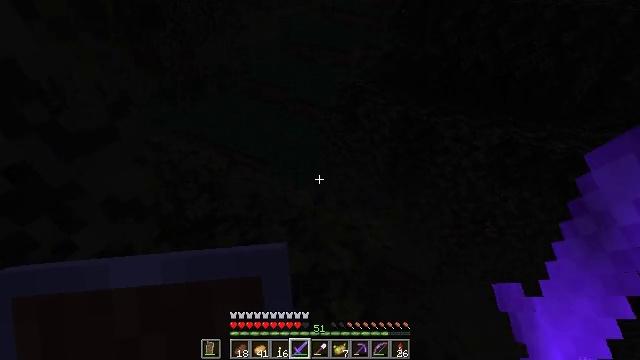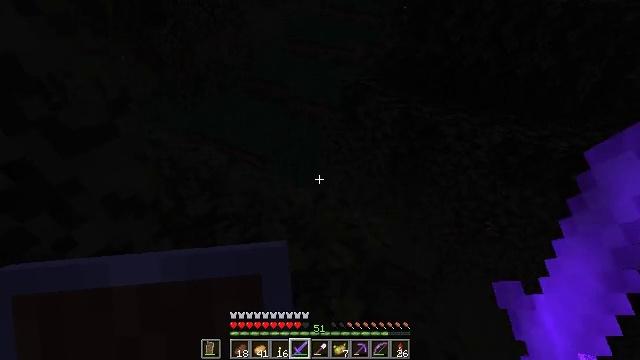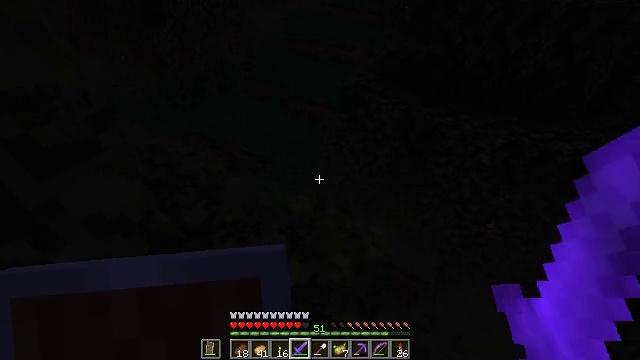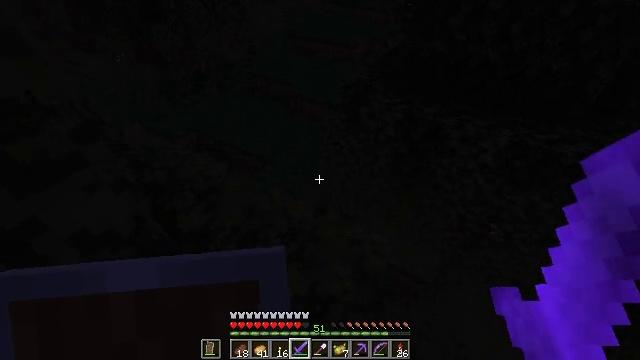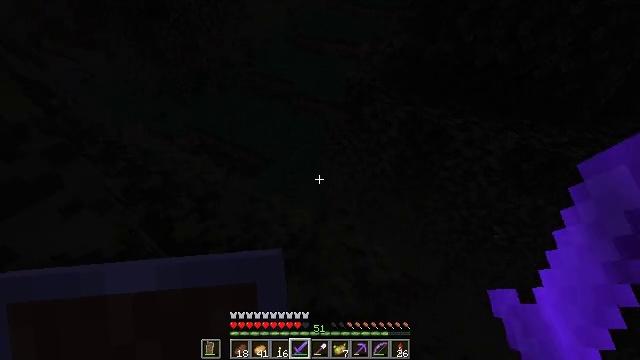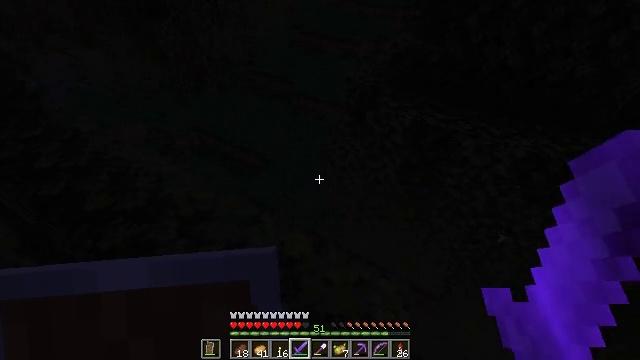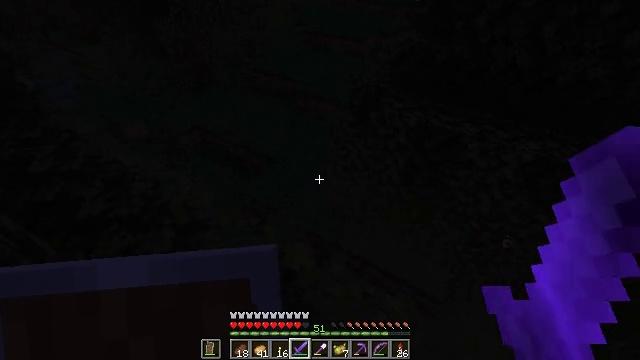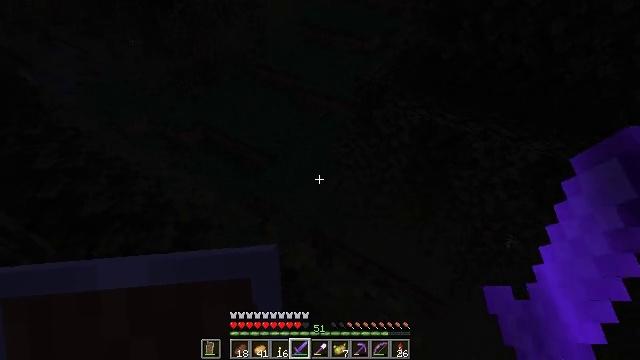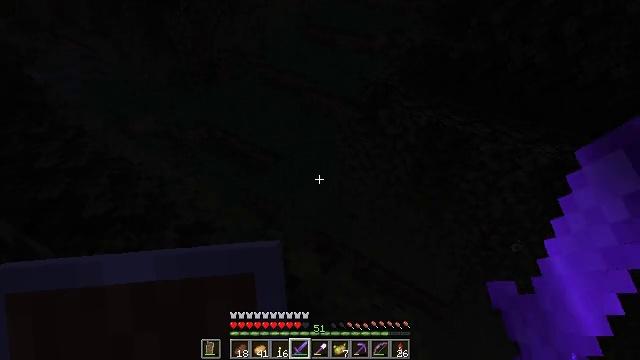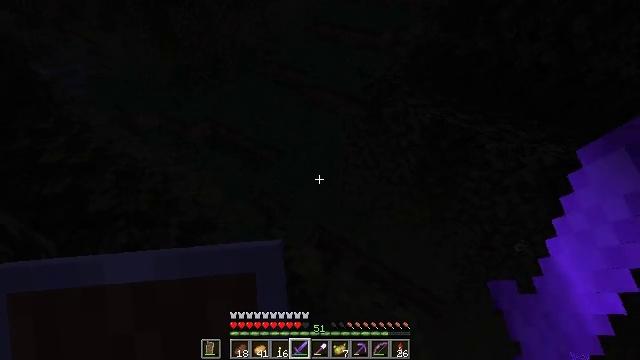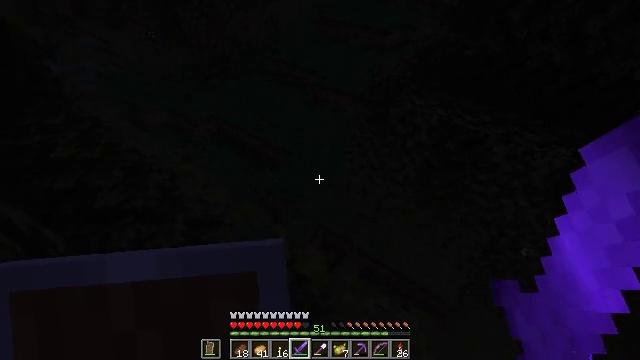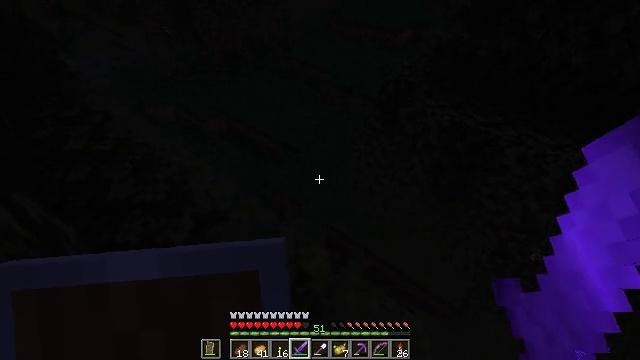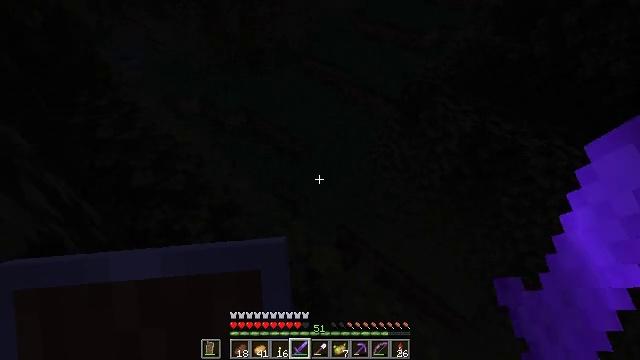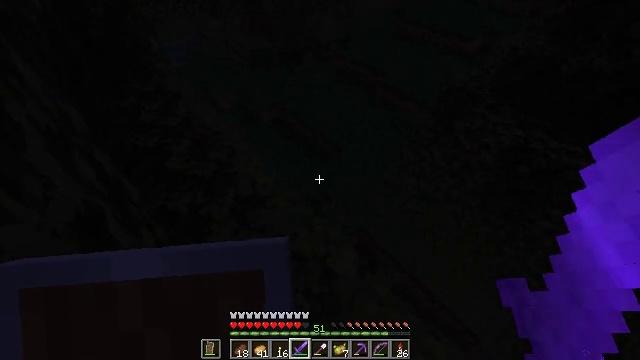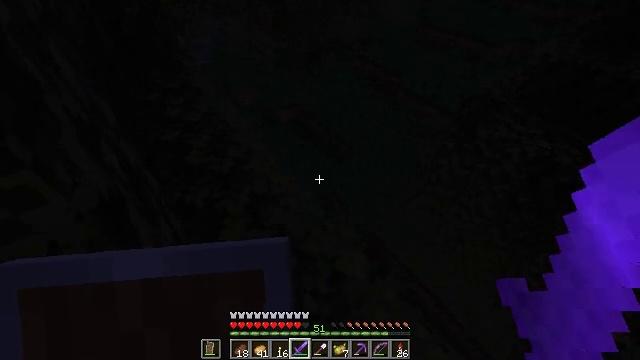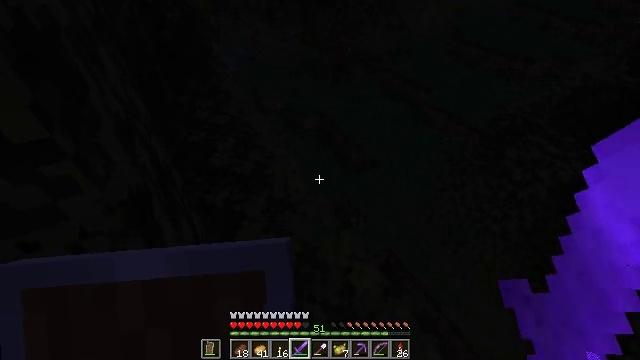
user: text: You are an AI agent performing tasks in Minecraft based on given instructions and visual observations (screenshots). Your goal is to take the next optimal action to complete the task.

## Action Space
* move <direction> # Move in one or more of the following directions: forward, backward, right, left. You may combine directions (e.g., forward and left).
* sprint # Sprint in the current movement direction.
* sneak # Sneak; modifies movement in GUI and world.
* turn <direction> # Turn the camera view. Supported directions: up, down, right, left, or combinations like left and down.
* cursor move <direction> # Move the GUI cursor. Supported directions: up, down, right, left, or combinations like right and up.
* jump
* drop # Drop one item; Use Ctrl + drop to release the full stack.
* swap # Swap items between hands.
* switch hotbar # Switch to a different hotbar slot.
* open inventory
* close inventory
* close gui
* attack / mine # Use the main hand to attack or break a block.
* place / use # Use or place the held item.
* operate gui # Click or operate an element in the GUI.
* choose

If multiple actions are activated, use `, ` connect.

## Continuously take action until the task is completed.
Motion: motion action
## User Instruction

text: Kill enemies.
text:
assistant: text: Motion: no_op
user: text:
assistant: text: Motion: move forward
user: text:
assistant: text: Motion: move forward
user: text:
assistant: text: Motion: move forward
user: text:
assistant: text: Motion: move forward
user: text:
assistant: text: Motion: no_op
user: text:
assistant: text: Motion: no_op
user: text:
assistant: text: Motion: turn left
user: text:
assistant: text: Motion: no_op
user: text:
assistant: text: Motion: turn left
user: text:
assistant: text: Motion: turn left
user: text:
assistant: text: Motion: turn left
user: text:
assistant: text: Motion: turn left
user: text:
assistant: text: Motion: turn left
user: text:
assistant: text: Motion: turn left and up
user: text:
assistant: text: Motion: turn up
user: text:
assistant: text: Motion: no_op
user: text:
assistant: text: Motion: no_op
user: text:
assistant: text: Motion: no_op
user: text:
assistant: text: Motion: turn down
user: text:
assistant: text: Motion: no_op
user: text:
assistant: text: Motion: turn left
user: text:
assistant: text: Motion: move forward, turn left and down
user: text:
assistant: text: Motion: move forward
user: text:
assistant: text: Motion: move forward
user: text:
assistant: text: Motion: move forward
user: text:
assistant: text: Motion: move forward, turn left
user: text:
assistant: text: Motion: move forward, turn left
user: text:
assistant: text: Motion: move forward, turn left
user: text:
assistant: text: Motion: move forward, turn left and up